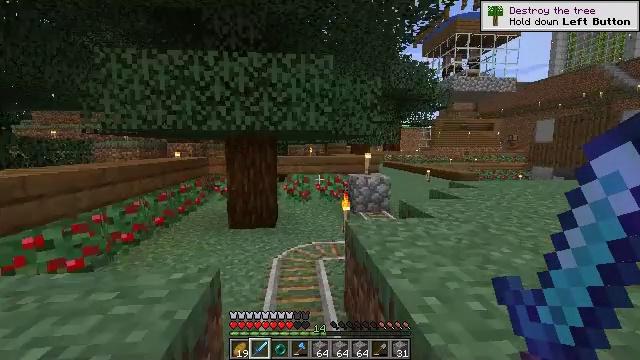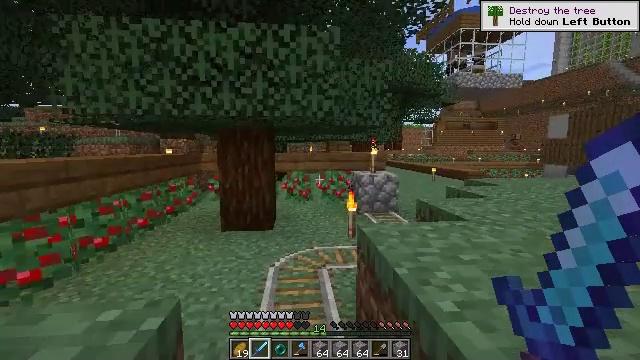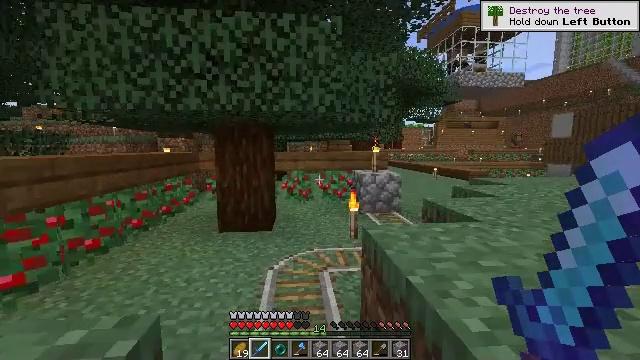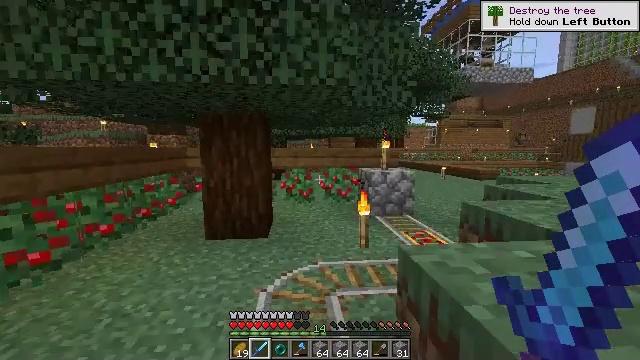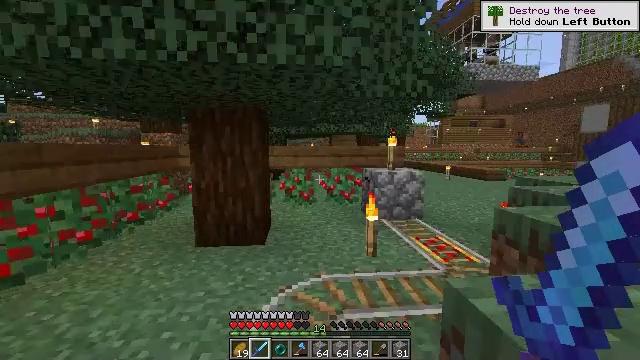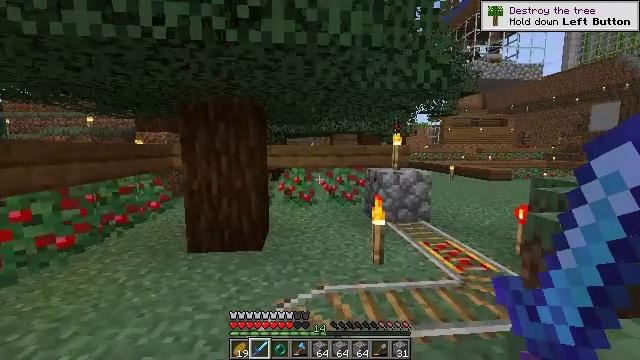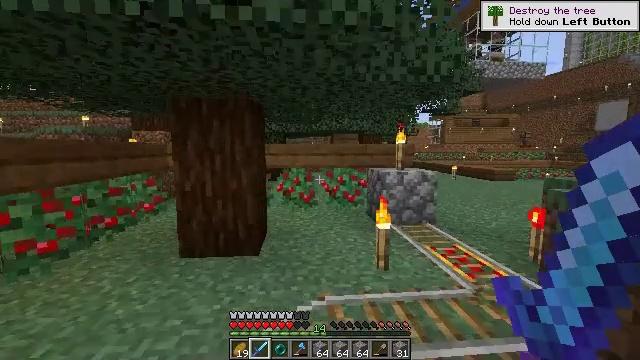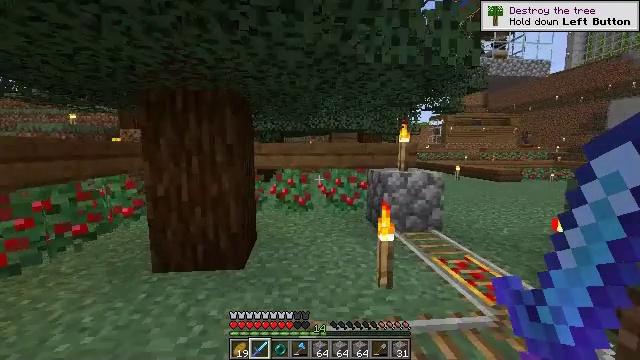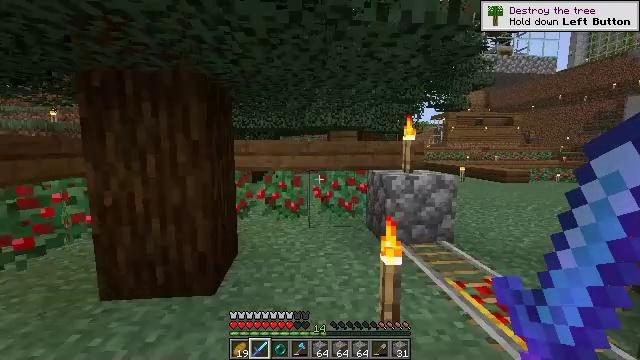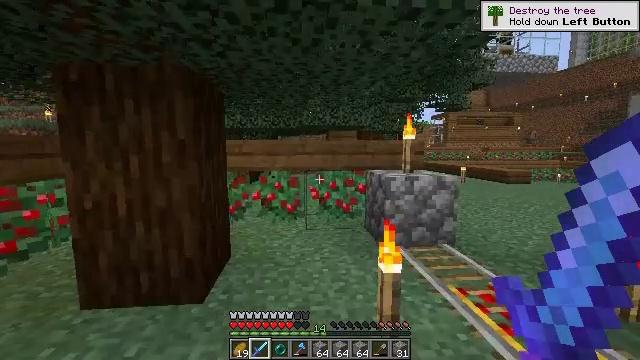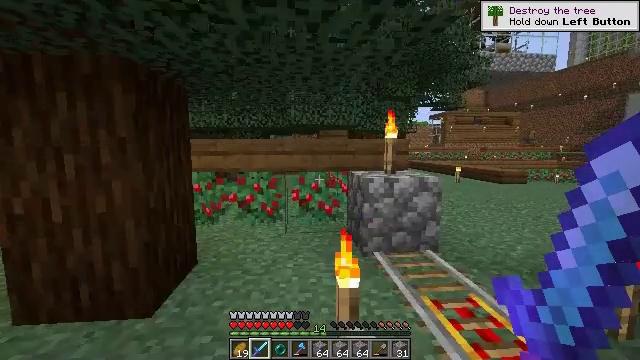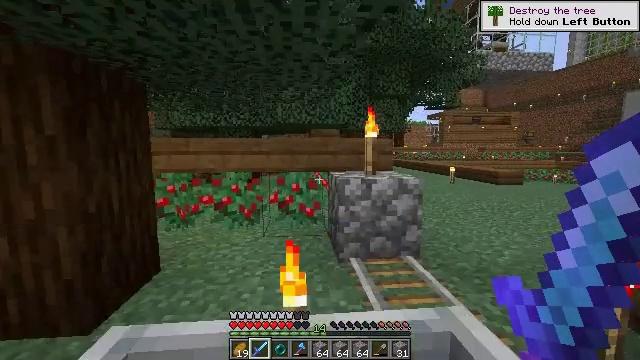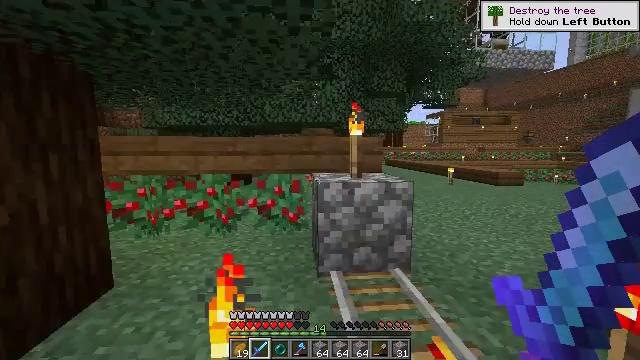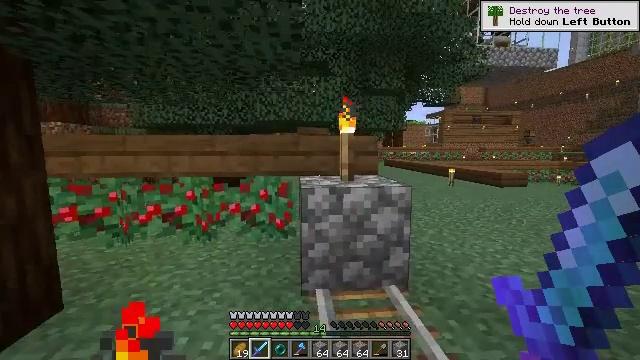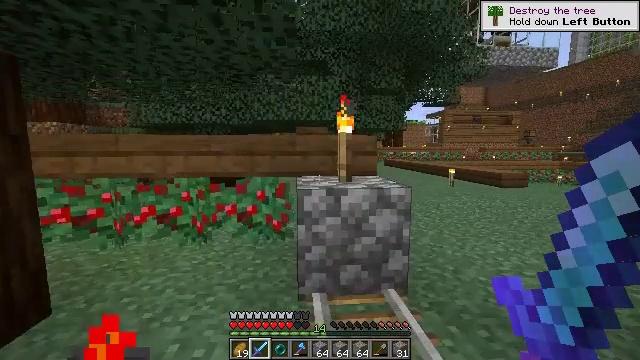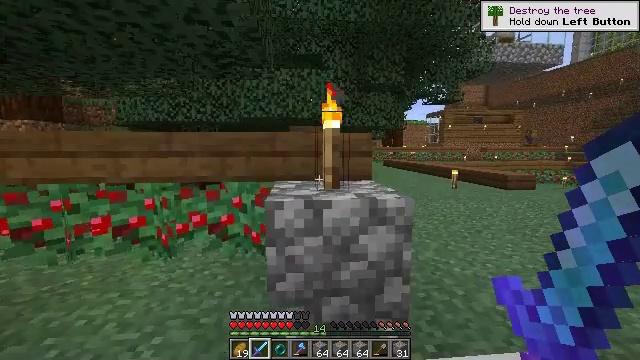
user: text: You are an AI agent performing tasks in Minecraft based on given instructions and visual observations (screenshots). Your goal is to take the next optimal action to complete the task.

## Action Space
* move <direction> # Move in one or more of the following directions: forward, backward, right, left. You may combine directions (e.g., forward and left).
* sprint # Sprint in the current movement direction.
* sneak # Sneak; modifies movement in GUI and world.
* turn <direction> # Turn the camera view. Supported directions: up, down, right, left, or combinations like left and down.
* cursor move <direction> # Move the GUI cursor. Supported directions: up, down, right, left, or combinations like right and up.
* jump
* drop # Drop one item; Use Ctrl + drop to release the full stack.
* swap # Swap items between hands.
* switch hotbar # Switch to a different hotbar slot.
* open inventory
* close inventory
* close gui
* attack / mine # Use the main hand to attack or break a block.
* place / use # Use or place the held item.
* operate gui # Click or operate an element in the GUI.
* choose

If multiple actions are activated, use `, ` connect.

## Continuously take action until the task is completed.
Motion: motion action
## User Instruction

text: Gather the torch from its position.
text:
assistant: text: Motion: no_op
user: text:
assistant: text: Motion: no_op
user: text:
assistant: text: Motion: no_op
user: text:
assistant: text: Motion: no_op
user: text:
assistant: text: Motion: no_op
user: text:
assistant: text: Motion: no_op
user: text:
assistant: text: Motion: no_op
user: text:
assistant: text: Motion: no_op
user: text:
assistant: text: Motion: no_op
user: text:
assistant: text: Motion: no_op
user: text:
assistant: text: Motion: no_op
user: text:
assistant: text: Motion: no_op
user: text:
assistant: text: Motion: no_op
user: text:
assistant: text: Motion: no_op
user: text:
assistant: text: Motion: no_op
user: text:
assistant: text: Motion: no_op
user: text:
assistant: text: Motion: no_op
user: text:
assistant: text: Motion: no_op
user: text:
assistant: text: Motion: no_op
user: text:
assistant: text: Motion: no_op
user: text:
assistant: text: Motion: no_op
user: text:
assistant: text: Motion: no_op
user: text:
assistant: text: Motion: no_op
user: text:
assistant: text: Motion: no_op
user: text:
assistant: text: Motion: no_op
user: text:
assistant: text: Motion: no_op
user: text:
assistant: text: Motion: no_op
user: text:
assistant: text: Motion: no_op
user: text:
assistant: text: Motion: no_op
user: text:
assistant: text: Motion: no_op